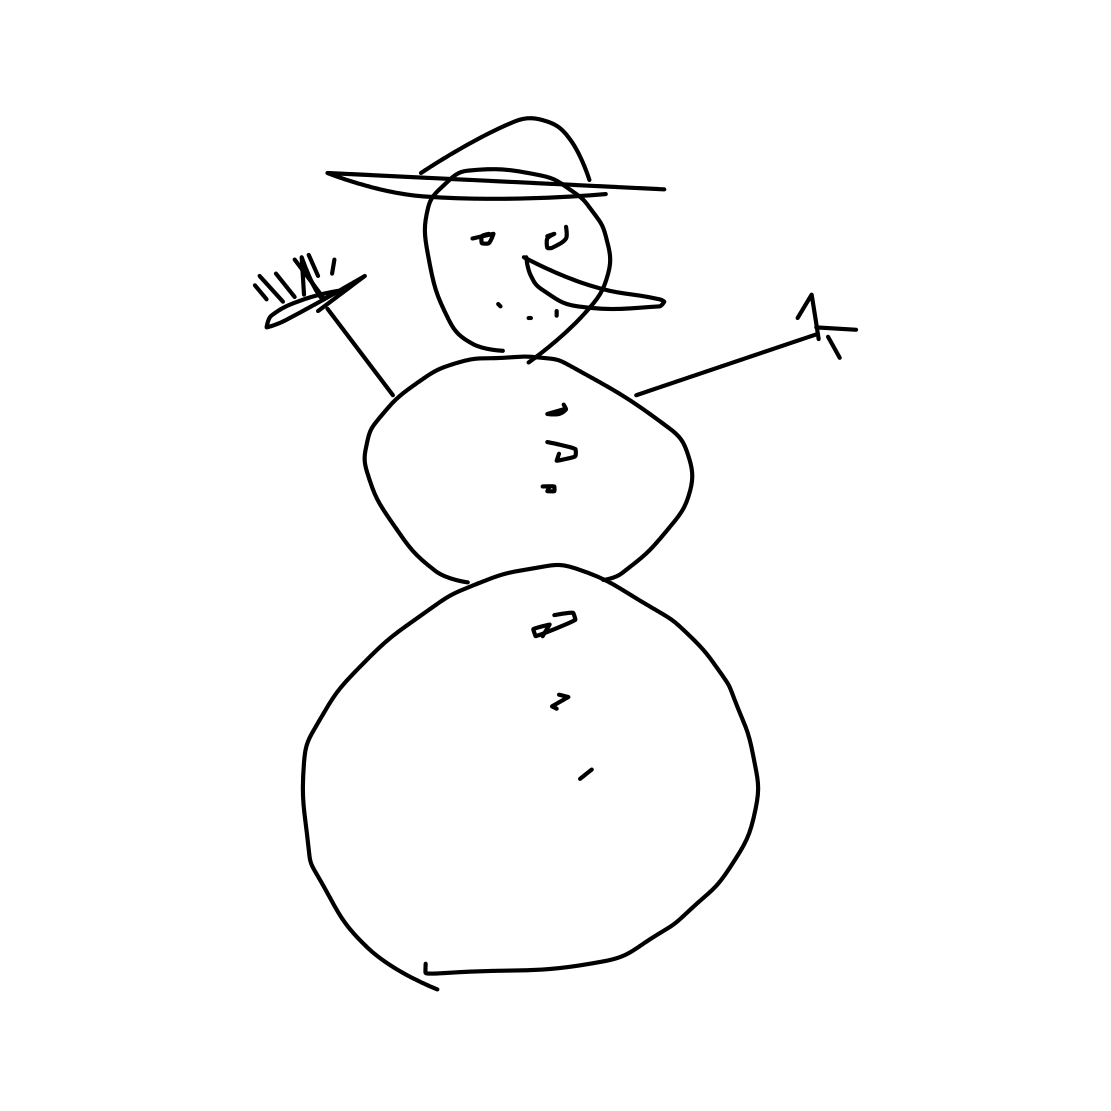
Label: snowman